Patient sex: M
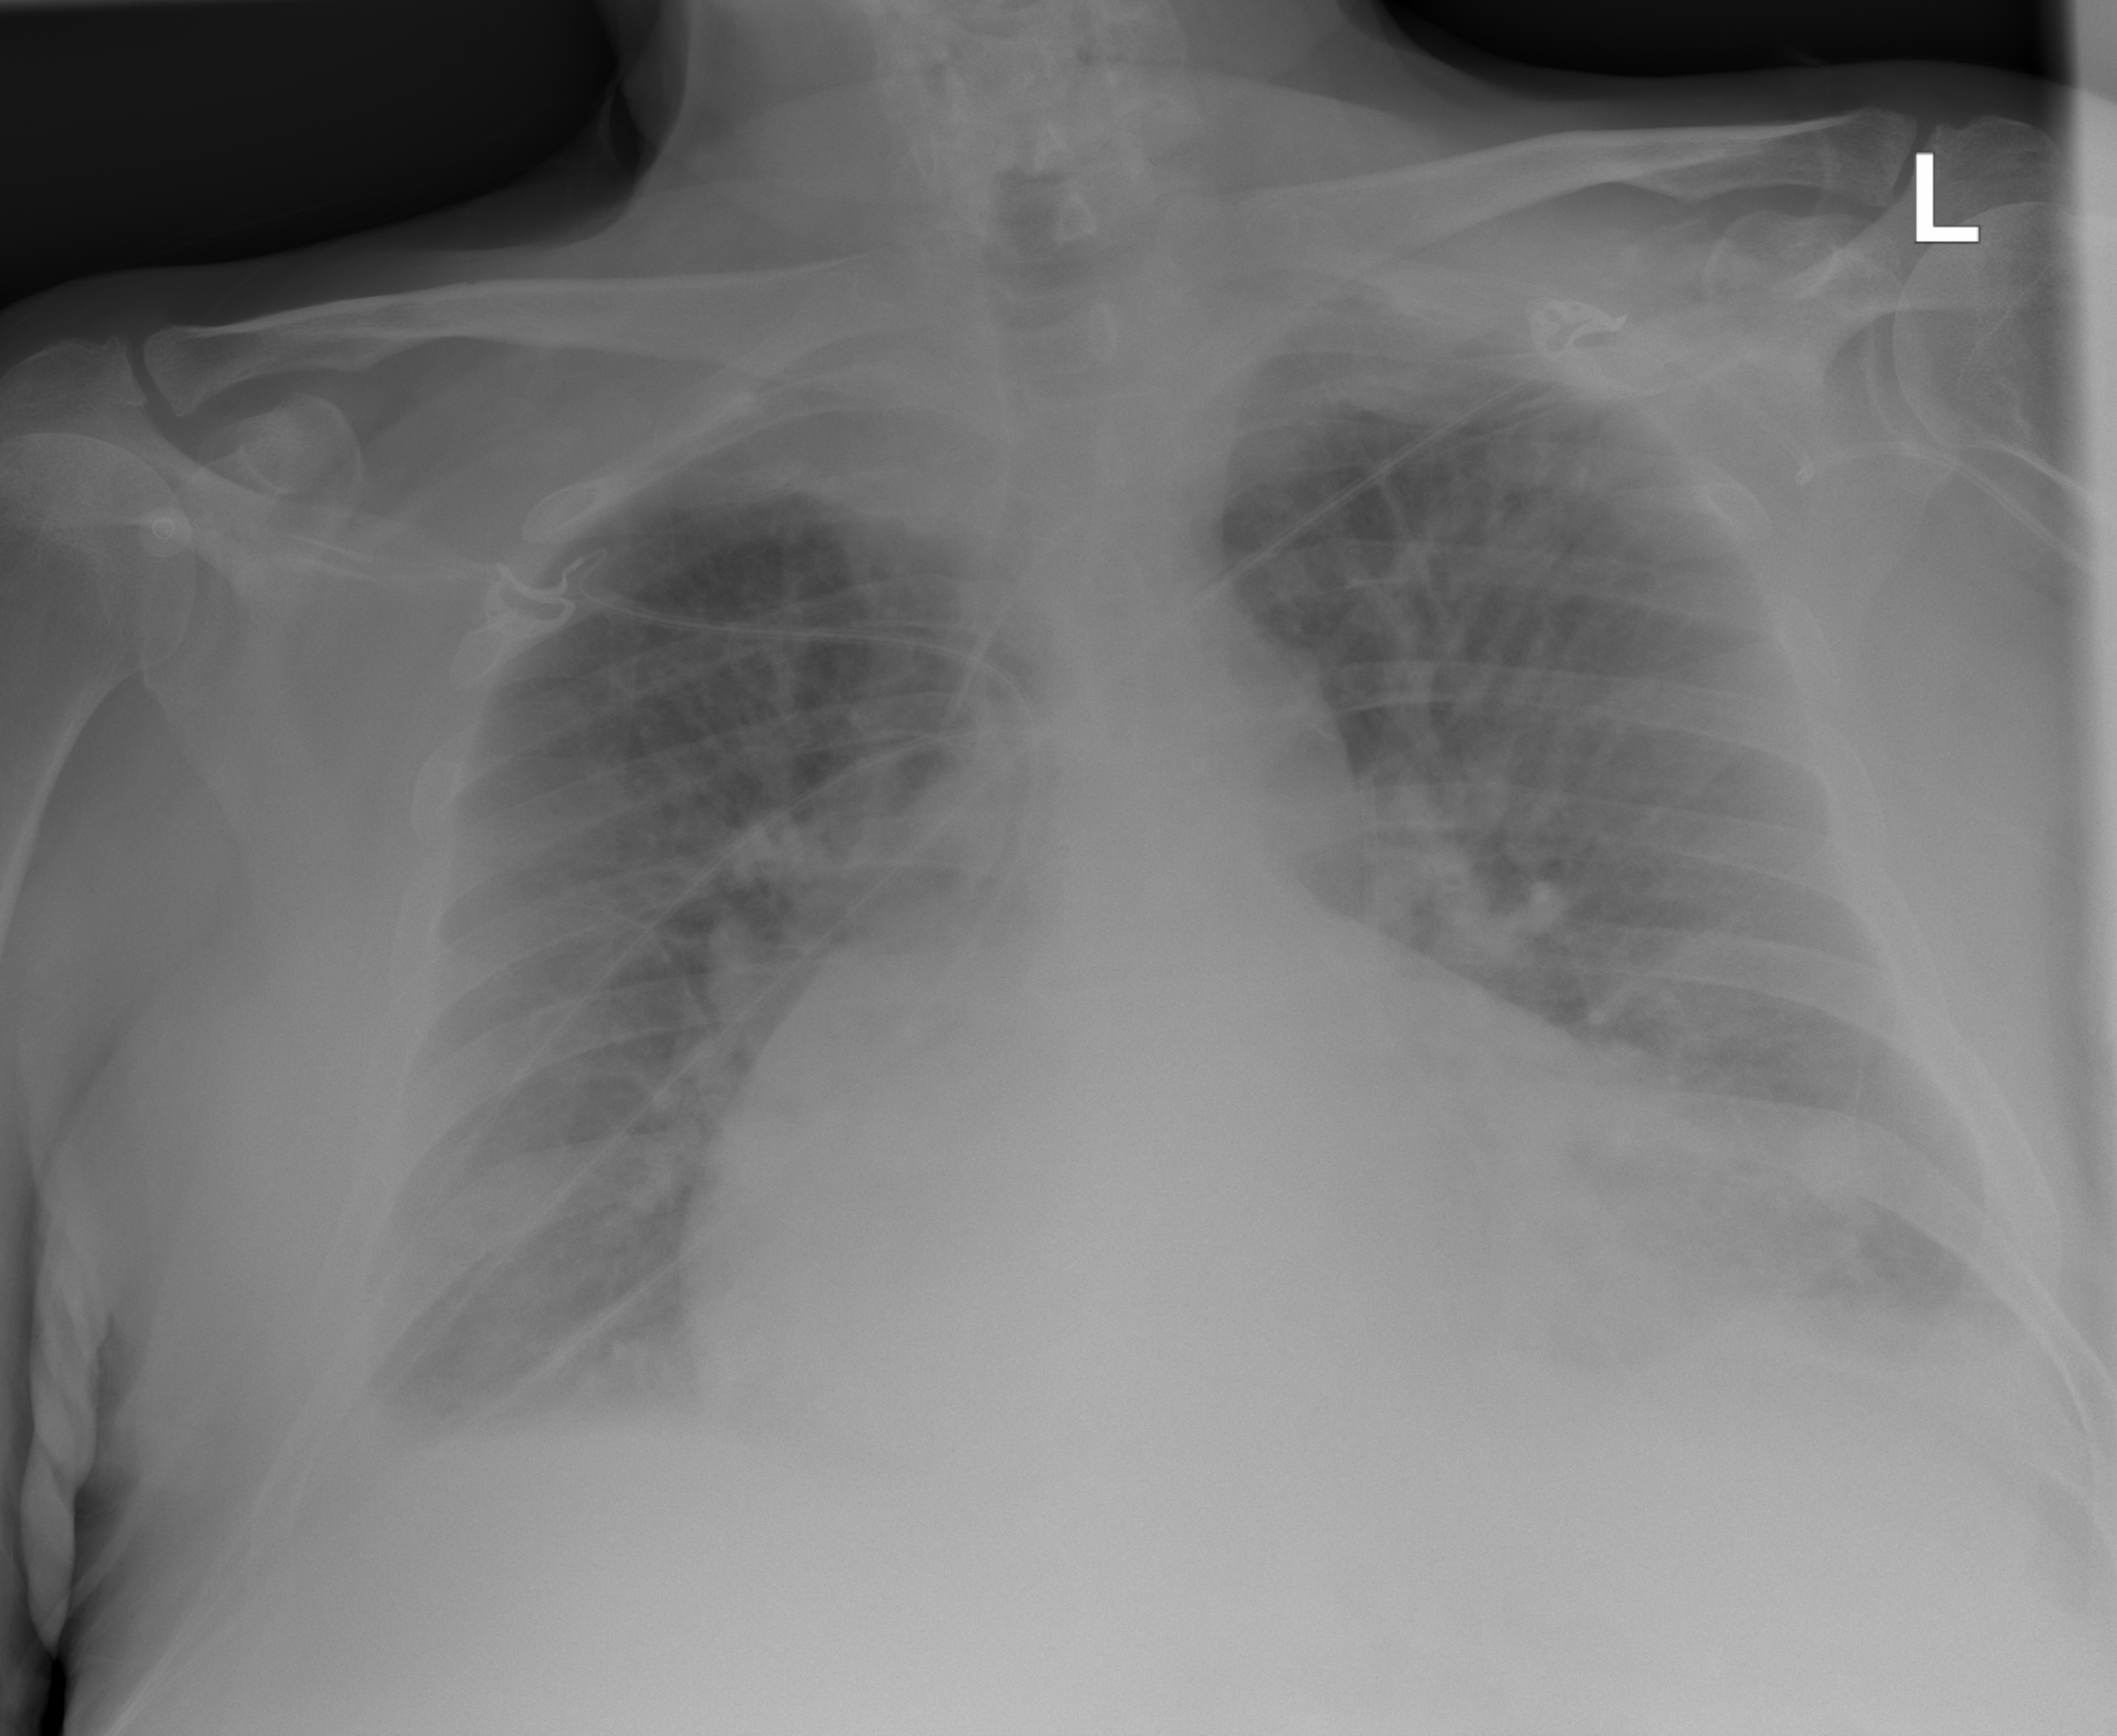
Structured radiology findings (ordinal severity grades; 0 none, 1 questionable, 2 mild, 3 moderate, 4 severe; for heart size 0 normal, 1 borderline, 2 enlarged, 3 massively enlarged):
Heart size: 3
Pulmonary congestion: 2
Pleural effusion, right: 2
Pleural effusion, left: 2
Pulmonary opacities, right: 0
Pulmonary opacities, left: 0
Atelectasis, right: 0
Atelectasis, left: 2